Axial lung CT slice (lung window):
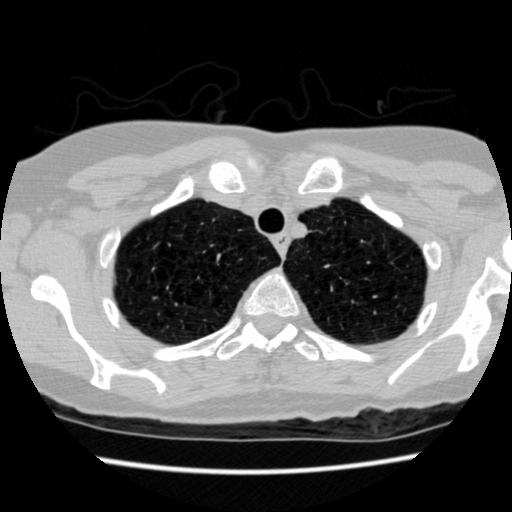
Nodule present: no